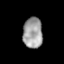
Tissue: lung
Cell type: Myeloid cells
Senescence score: 0.2045
Nuclear area (px): 585
Mean DAPI intensity: 160.056